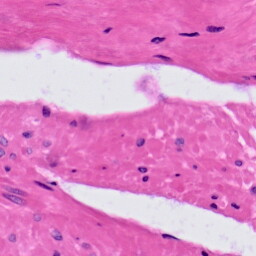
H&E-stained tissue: Prostate